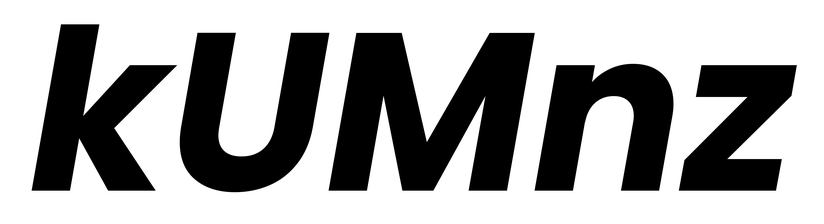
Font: Poppins-BoldItalic